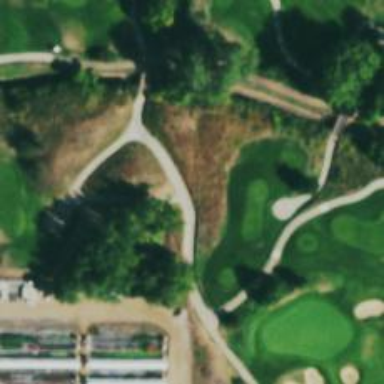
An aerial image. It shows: Golf cartpath track.